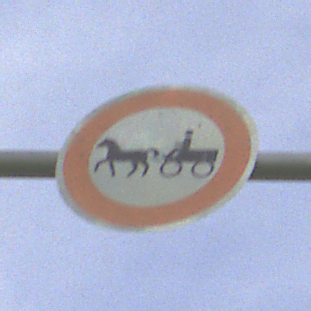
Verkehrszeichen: VerbotGespannfuhrwerke
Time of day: MorningAfternoon
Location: Outdoor (Suburban)
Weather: PartlyCloudy
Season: NotSpecified
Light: Natural